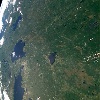
Label: land